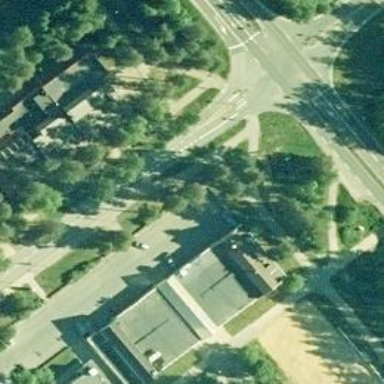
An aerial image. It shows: Asphalt cycleway.